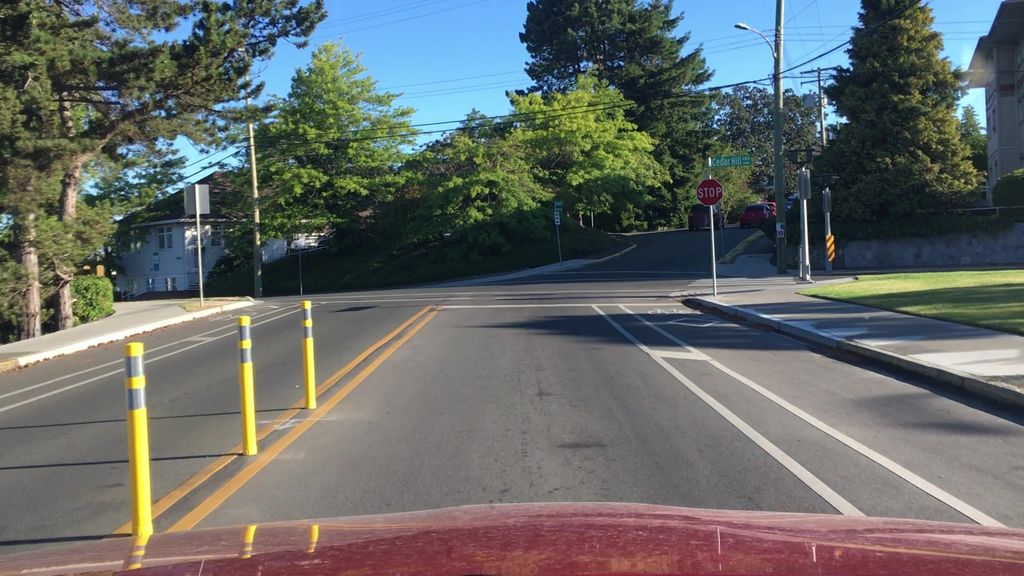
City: victoria